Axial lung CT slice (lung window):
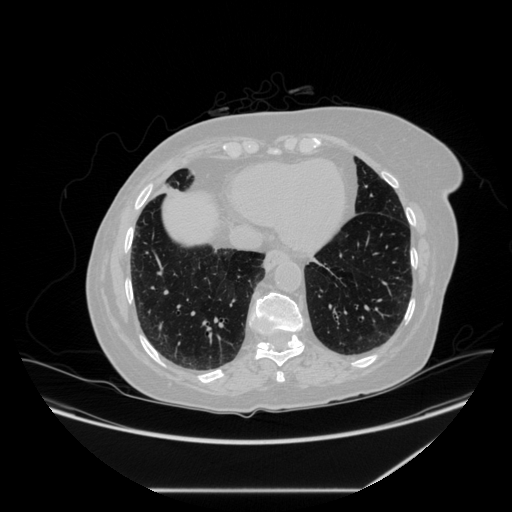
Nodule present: no